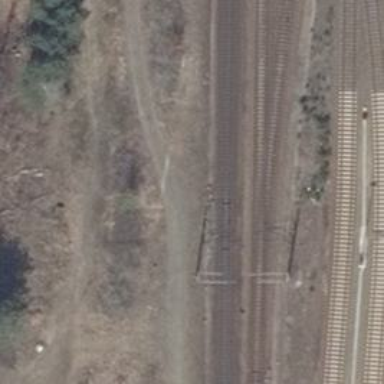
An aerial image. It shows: Railway switch with the turnout on the left side.